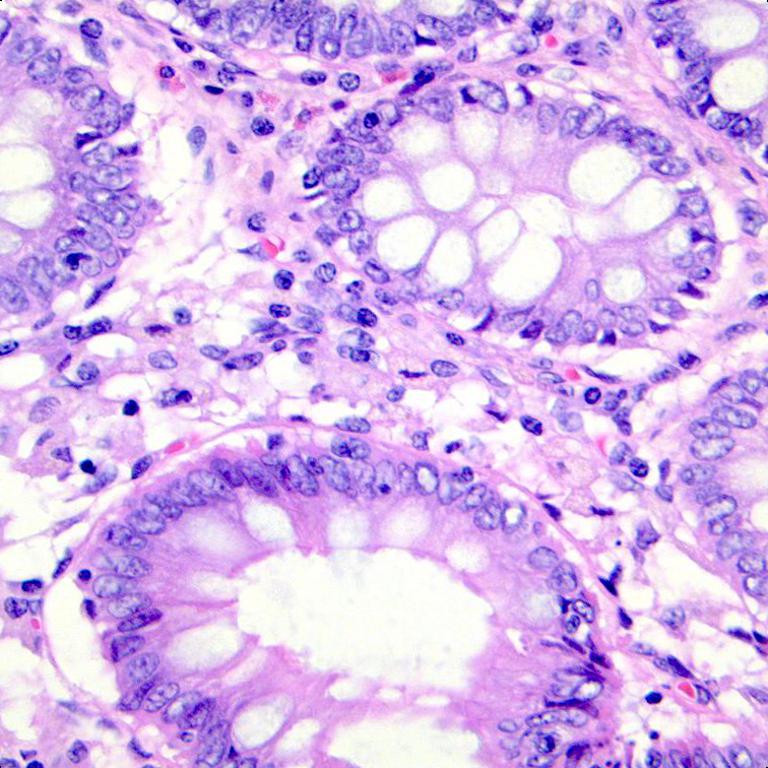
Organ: colon
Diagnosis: benign